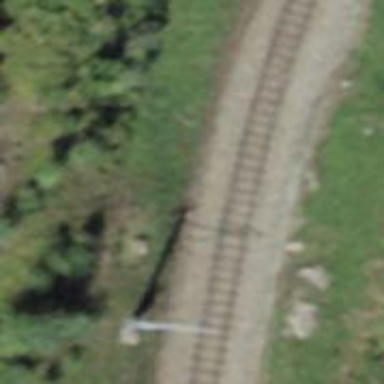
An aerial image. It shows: Narrow-gauge railway track with one electrified contact line.